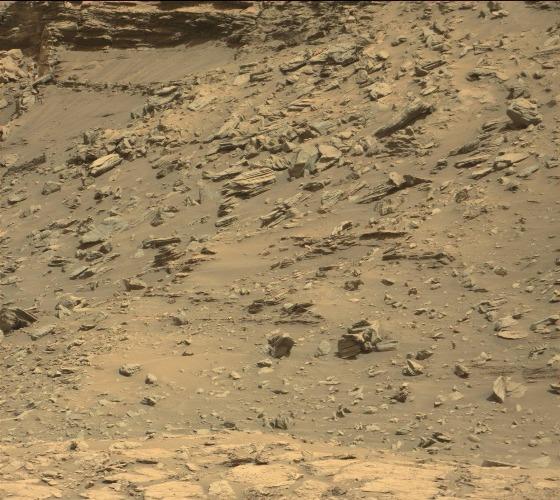
Terrain classes present: Bedrock, Gravel / Sand / Soil, Rock, Shadow